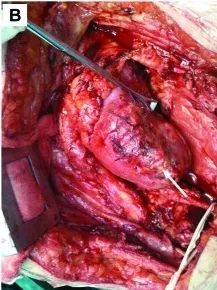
Reoperation was performed to explore the left kidney and ureter. (B) Surgical wounds of the left kidney (arrow) healed well.
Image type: medical_photograph (other_medical_photograph)